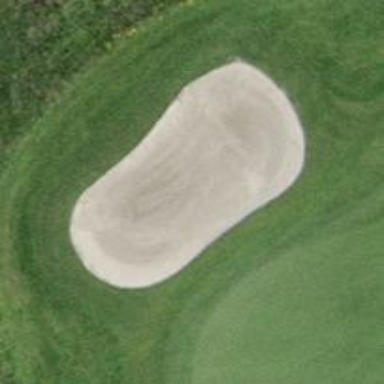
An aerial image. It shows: Sand bunker on golf course.